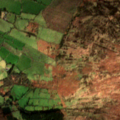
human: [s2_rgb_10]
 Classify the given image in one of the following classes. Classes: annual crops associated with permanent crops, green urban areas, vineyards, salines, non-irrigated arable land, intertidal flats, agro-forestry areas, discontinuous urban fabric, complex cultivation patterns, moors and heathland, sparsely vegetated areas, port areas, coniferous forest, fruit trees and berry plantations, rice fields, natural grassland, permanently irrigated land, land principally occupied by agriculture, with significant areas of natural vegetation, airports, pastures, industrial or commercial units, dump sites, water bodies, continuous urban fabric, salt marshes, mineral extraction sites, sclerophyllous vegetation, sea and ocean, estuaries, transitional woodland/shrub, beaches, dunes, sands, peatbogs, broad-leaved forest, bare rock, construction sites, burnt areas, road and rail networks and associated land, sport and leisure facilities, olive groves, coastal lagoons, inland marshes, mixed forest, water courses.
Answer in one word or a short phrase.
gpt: pastures, land principally occupied by agriculture, with significant areas of natural vegetation, coniferous forest, peatbogs